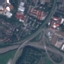
Land use / land cover class: Highway